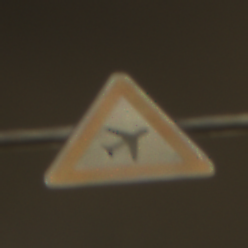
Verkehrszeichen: FlugbetriebLinks
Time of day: Night
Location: Outdoor (Urban)
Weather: Overcast
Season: NotSpecified
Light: Artificial